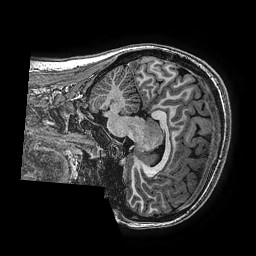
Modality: T1w
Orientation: sagittal
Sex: female
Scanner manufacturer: ge
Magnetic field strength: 3 T
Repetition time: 0.00766 s
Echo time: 0.003476 s